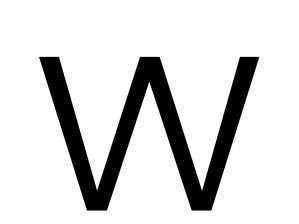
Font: Poppins-Light